Question: I got a fiddle <URL> that looks good for a start and now I want it to look and feel more like Office 365. I think the font in Office 365 is Segoe UI Semilight but I'm not sure. In the meantime we've used the Google font Raleway but another font that was mentioned is also called Futura. Now I would like to add the effect that also Office 365 has, that a grey rectangular box marks the selected area.

Can you help me? Do you think that the correct font is chosen or can it get more similar to Office 365? How should I add the grey rectangle for a chosen element?
'''
<!DOCTYPE html>
<html>
<head>
<meta http-equiv="Content-type" content="text/html;charset=UTF-8">
<title>-Register</title>
<script src="/scripts/jquery/jquery-1.9.1.js" type="text/javascript"></script>
<script src="/scripts/application.js" type="text/javascript"></script>
<link href="/css/style.css" rel="stylesheet" type="text/css">
<link href="http://fonts.googleapis.com/css?family=Raleway:400,200" rel="stylesheet" type="text/css">
</head>
<body>
<div id="header">
<div id="header-title">Account Administration</div>
</div>
<hr />
<div id="navigation-bar">
<div id="navigation-content">
<!-- SINGLE BUTTON MODULE --> <a href="/admin/adduser">
<div class="navigation-button">
<div class="navigation-header">Add new account</div>
<div class="navigation-desc">Add new user account</div>
</div></a>
<!-- SINGLE BUTTON MODULE -->
<a href="/admin/search"><div class="navigation-button">
<div class="navigation-header">Search account</div>
<div class="navigation-desc">Search and manage accounts</div>
</div></a>
<!-- SINGLE BUTTON MODULE -->
<a href="/admin/export"><div class="navigation-button">
<div class="navigation-header">Export</div>
<div class="navigation-desc">Export to Excel and other formats</div>
</div></a>
<!-- SINGLE BUTTON MODULE -->
<form id="inputForm" role="form" class="marg-left" action="/admin/import" method="post" enctype="multipart/form-data">
<input id="upload" name="file" type="file" onchange="this.form.submit();"/><a href="" id="upload_link"><div class="navigation-button">
<div class="navigation-header">Import</div>
<div class="navigation-desc">Import from tab-separated files on disk</div>
</div> </a>
</form>
<!-- SINGLE BUTTON MODULE -->
<a href="/admin/setup"> <div class="navigation-button">
<div class="navigation-header">Setup</div>
<div class="navigation-desc">Setup global parameters</div>
</div></a>
<!-- SINGLE BUTTON MODULE -->
<a href="j_spring_security_logout"><div class="navigation-button" id="logga">
<div class="navigation-header">Logout</div>
<div class="navigation-desc">Exit account administration</div>
</div></a>
</div>
</div>
</div>
</body>
</html>
'''
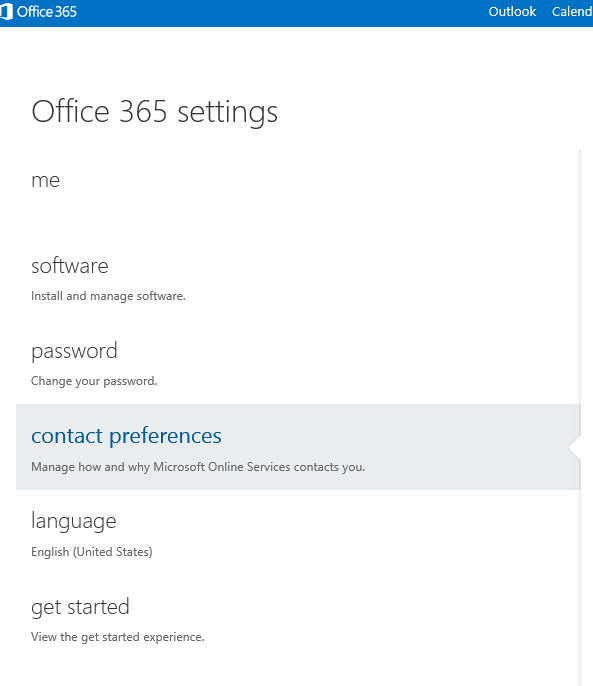
Answer: Its a very quick and dirty implementation, but change your CSS to:
# FIDDLE
'''
body {
font-family:'Raleway', sans-serif;
}
#header {
width: 100%;
position: fixed;
height: 45px;
border-bottom: solid 2px #0072c9;
background-color: #FFFFFF;
z-index: 30;
}
#header-title {
left: 250px;
font-size: 22px;
bottom: 7px;
color: #0072c9;
font-weight: 400;
position: absolute;
}
#navigation-bar {
width: 230px;
height: 100%;
box-shadow: 0 0 8px 6px rgba(0, 0, 0, 0.2);
z-index: 20;
position: absolute;
}
#navigation-content {
width: 100%;
height: auto;
position: absolute;
top: 47px;
}
.navigation-button {
position: relative;
width: 100%;
height: 80px;
margin: 15px 0px;
}
.navigation-header {
position: absolute;
top: 15px;
left: 10px;
color: #0072c9;
font-size: 25px;
}
.navigation-desc {
position: absolute;
bottom: 15px;
left: 10px;
font-size: 12px;
color: #0072c9;
}
#logout {
border-top: solid 2px #0072c9;
}
#navigation-content a:hover div.navigation-button {
background:lightgrey;
}
#navigation-content a:hover div.navigation-button:before {
content:' ';
display:block;
position:absolute;
right:-20px;
top:15px;
height:30px;
width:30px;
background:white;
-webkit-transform-origin: 5px 25px;
-webkit-transform: rotate(45deg);
-moz-transform: rotate(45deg);
-ms-transform: rotate(45deg);
-o-transform: rotate(45deg);
transform: rotate(45deg);
}
'''